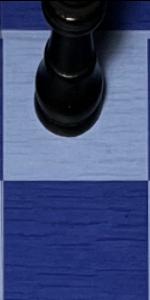
Label: Empty